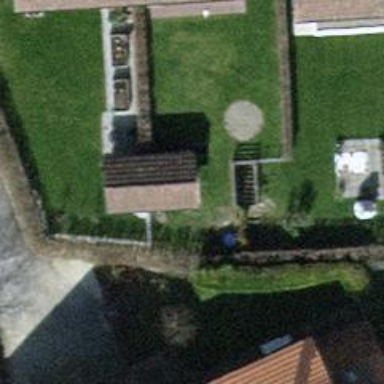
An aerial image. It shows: Hedge acting as barrier.